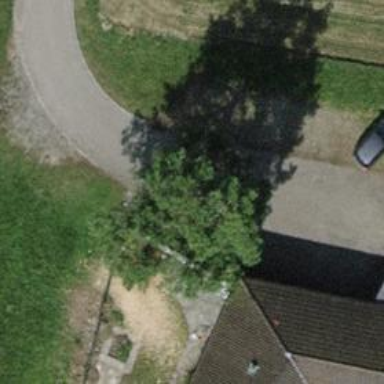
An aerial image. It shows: Driveway.